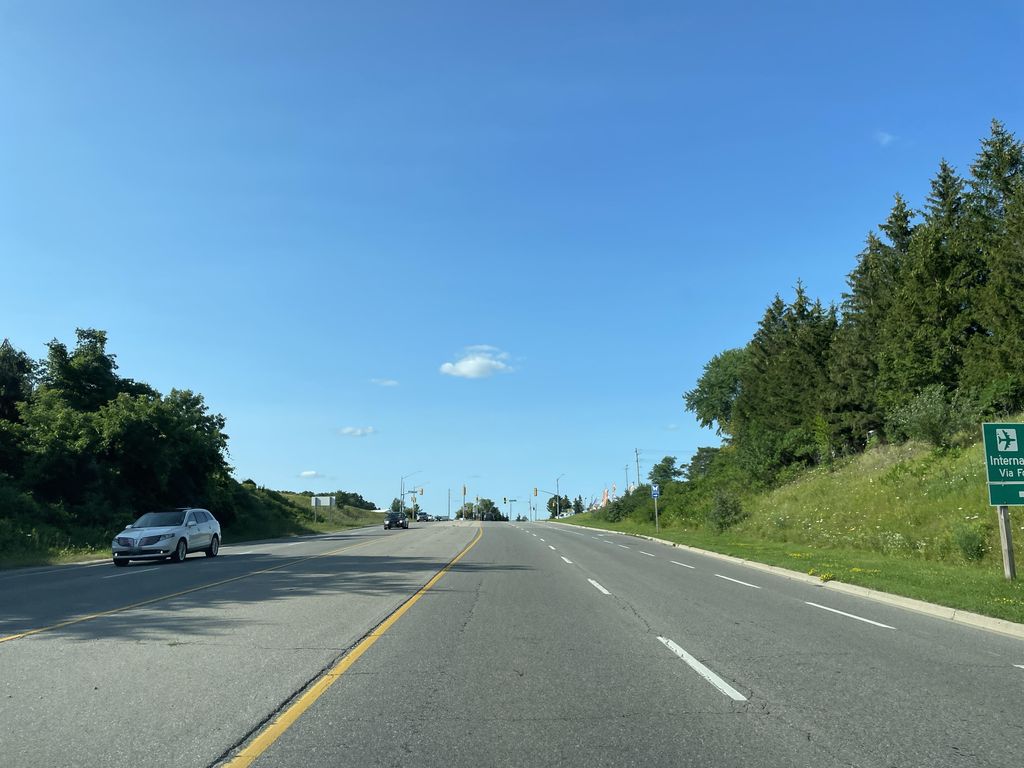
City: kitchener-waterloo